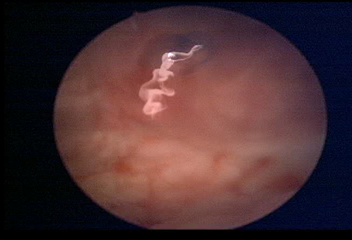
Modality: WLC
Class: Normal mucosa
Bladder cancer association: No